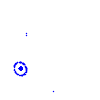
Particle: pion